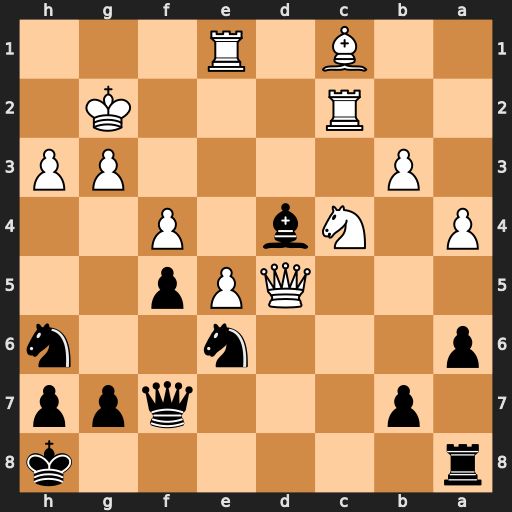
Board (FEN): r6k/1p3qpp/p3n2n/3QPp2/P1Nb1P2/1P4PP/2R3K1/2B1R3
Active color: b
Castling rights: -
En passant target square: -
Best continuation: Nxf4+ Bxf4 Qxd5+